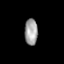
Tissue: prostate
Cell type: Fibroblasts
Senescence score: 0.7489
Nuclear area (px): 336
Mean DAPI intensity: 160.571